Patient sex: M
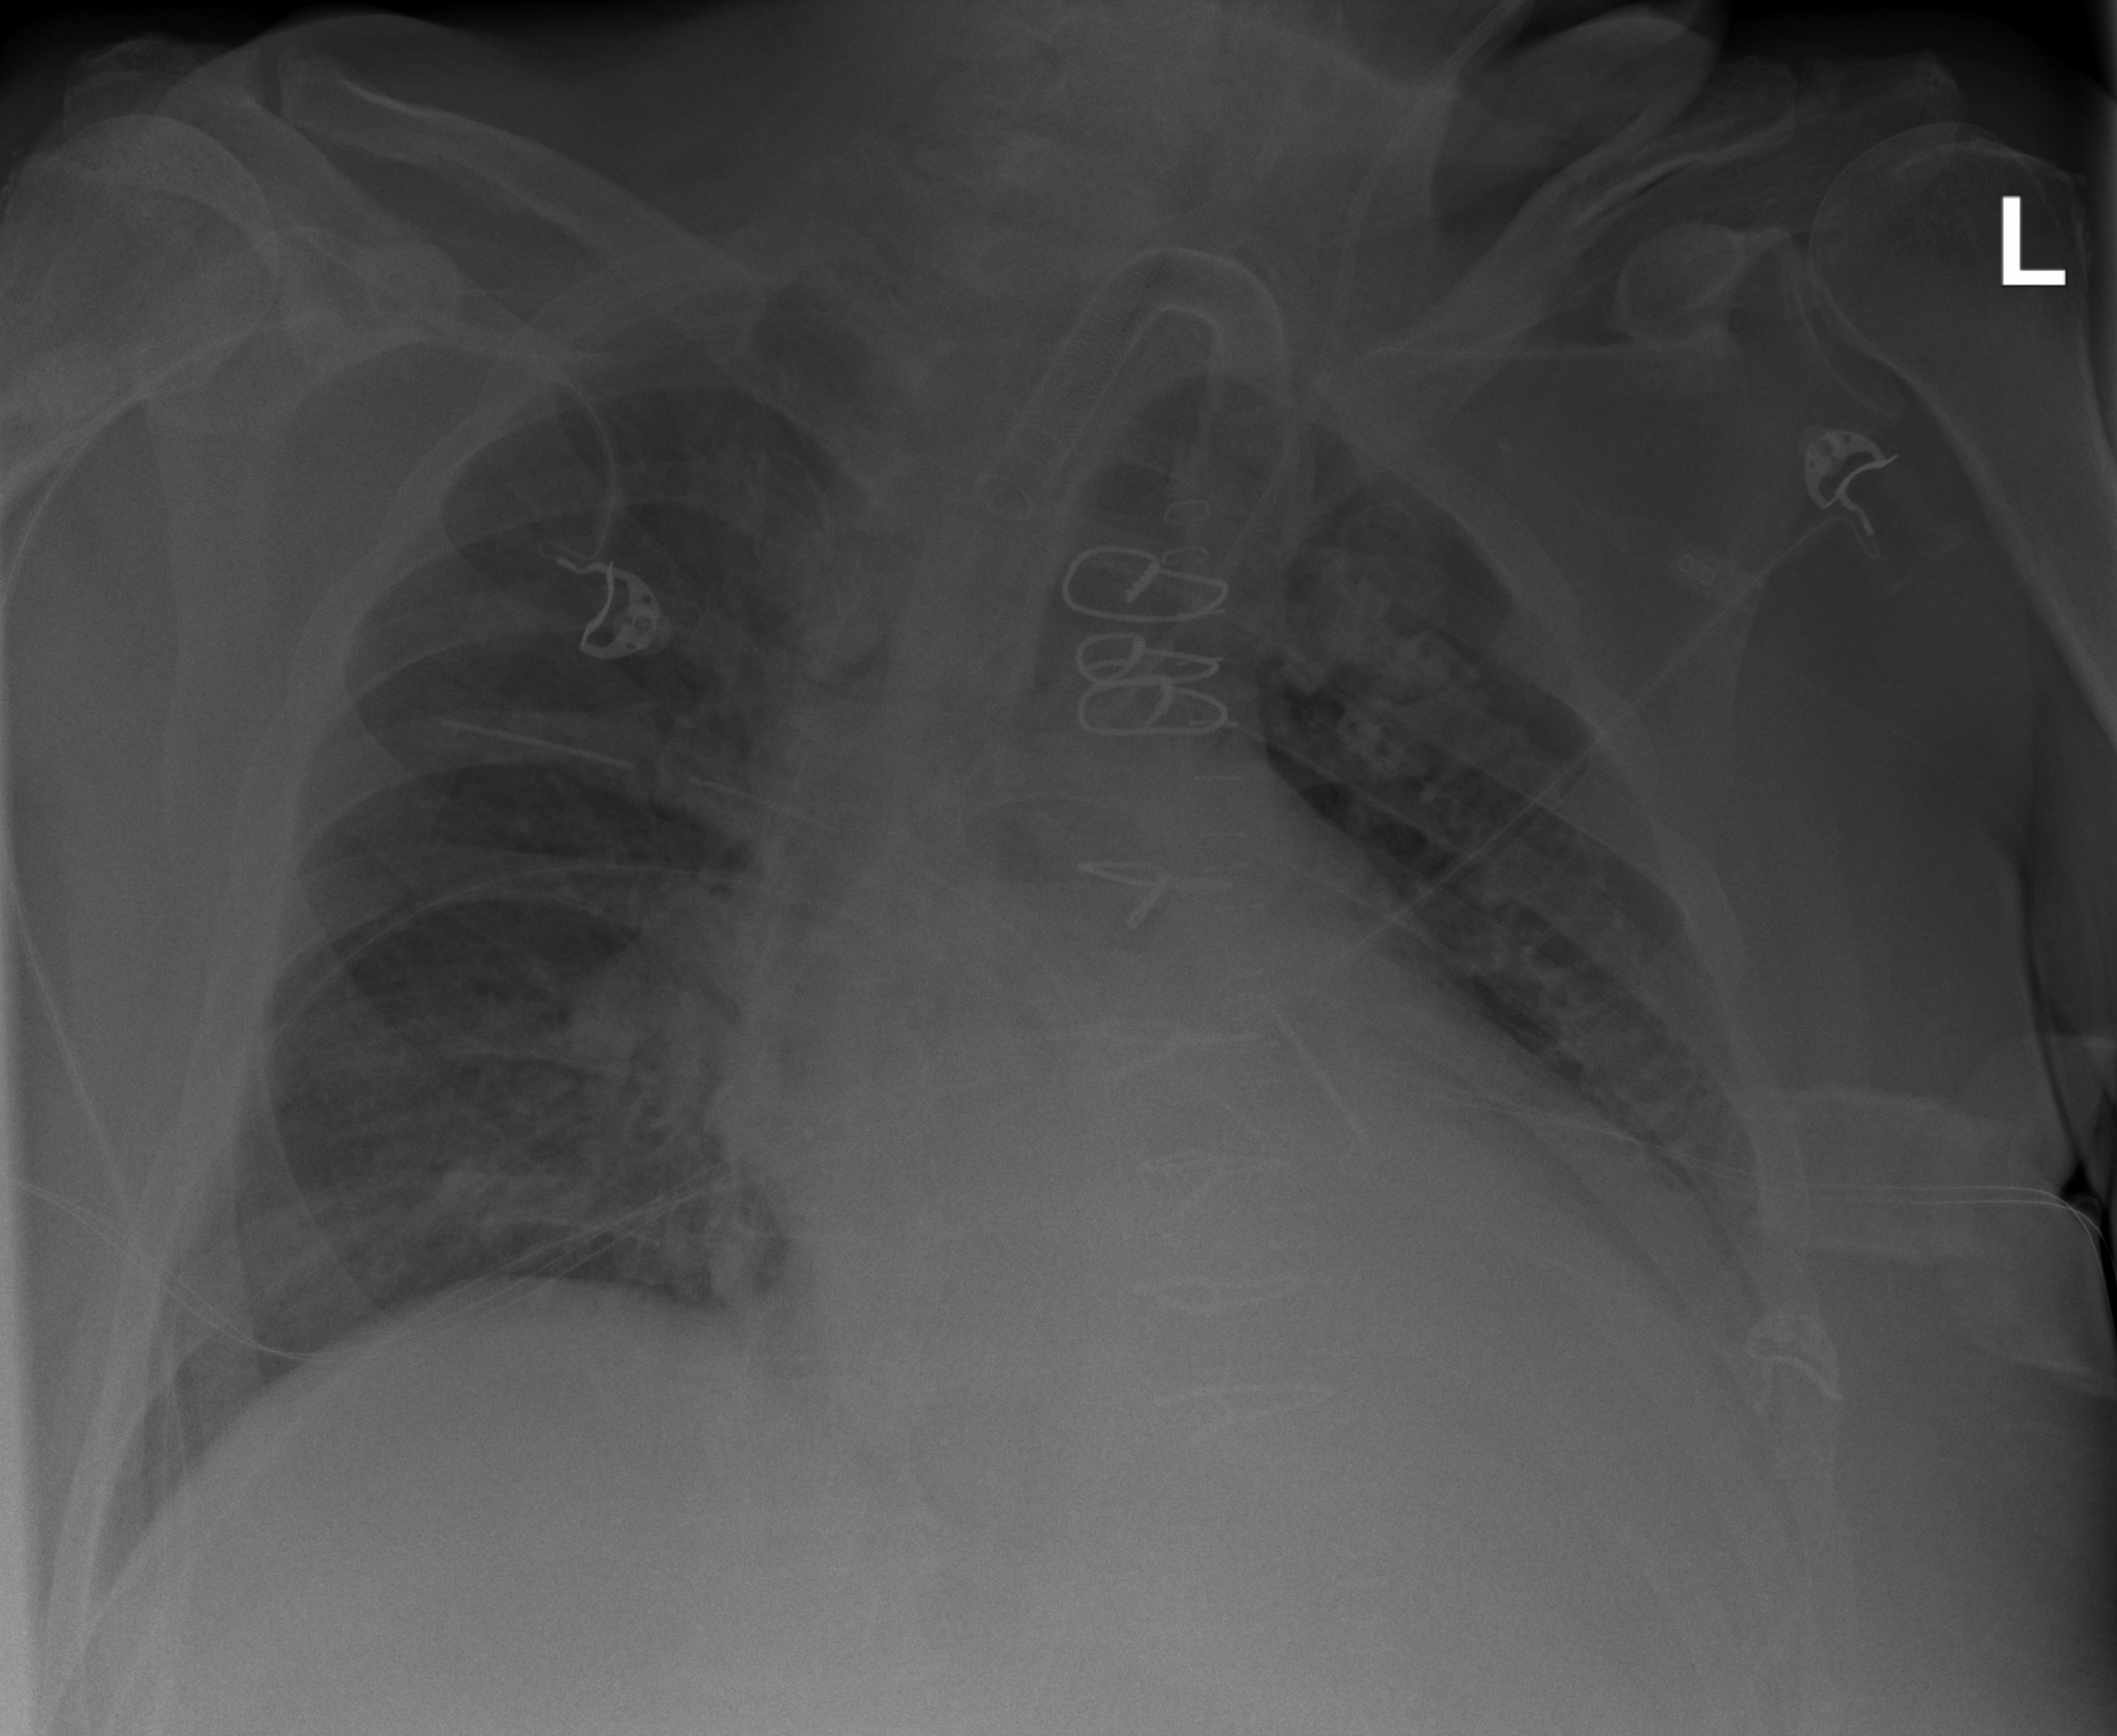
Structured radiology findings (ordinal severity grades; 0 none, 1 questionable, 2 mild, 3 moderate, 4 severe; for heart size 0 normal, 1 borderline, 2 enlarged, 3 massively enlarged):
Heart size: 2
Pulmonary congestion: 2
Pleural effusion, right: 0
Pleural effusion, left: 1
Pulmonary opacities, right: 2
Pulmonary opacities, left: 1
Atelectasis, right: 0
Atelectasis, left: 2